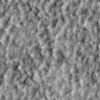
Label: not_dusty